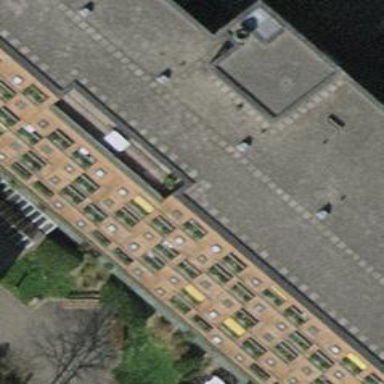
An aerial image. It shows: Public bookcase.